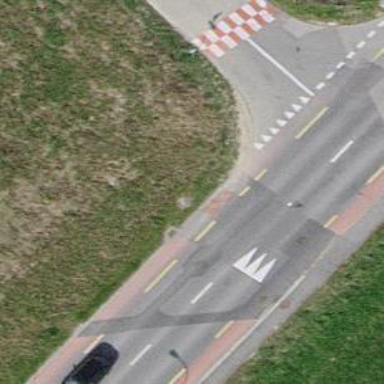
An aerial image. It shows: Traffic calming hump on the road.